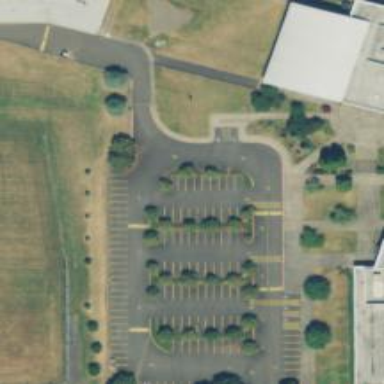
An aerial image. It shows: Parking space.